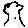
Label: tree